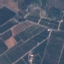
Land use / land cover: PermanentCrop